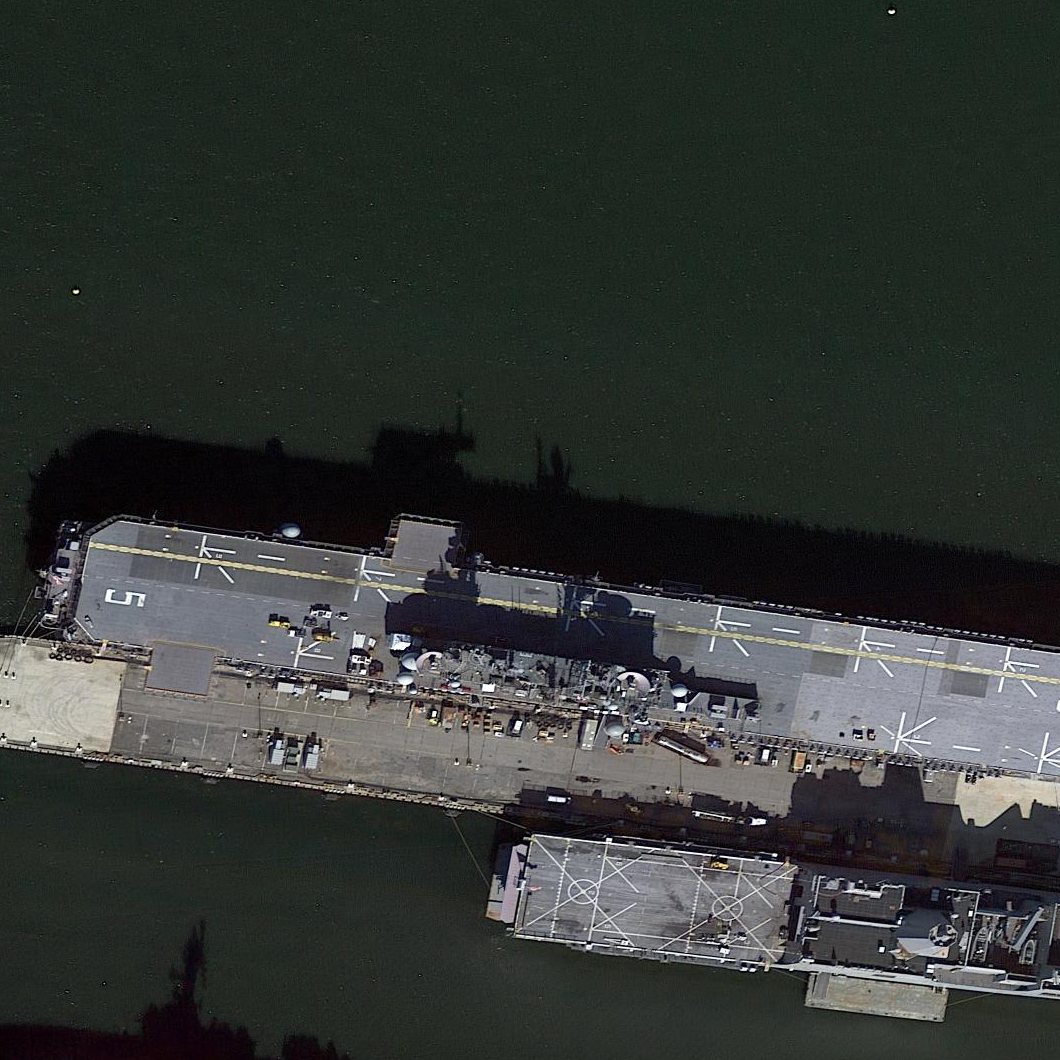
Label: Wasp-class_assault_ship